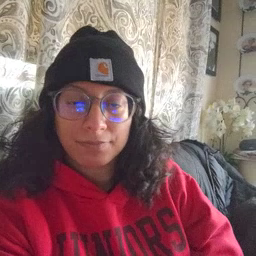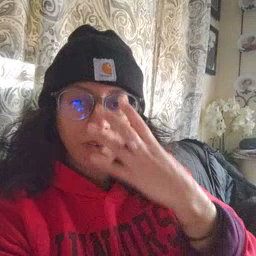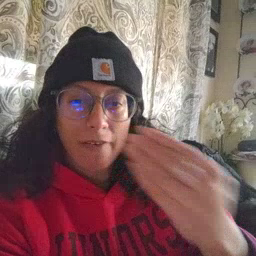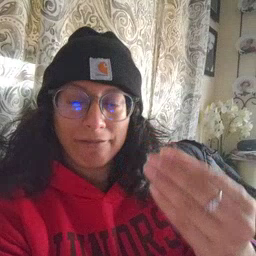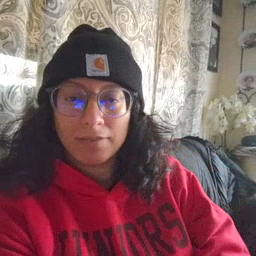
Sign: wolf